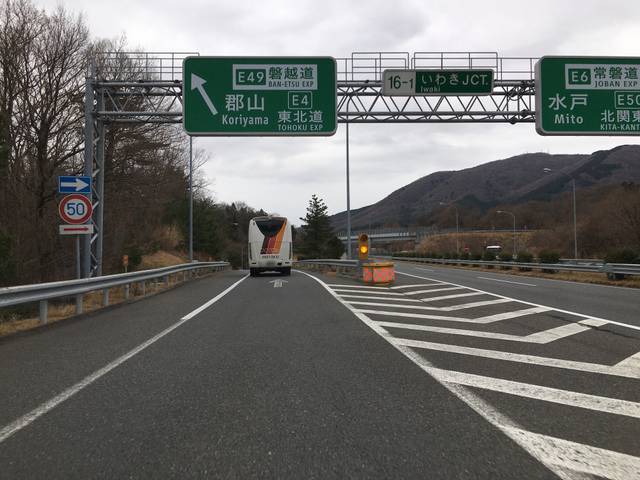
Region: Japan
Coordinates: 37.04, 140.819